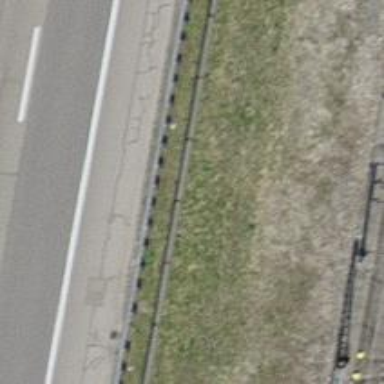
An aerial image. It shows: Noise barrier wall.